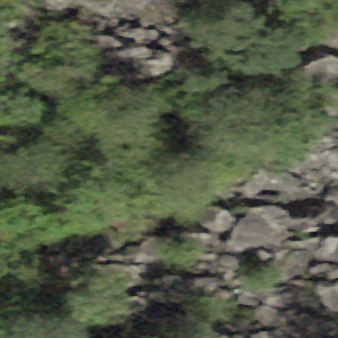
Label: bouldering_area